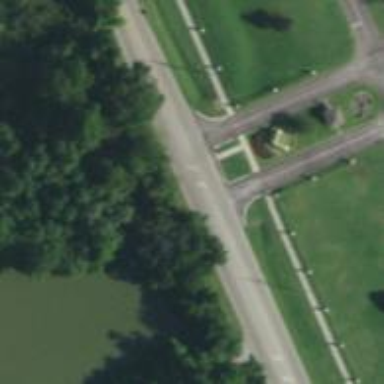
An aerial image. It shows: Tertiary road with asphalt surface. There is separate sidewalk along the road.